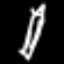
Label: pencil